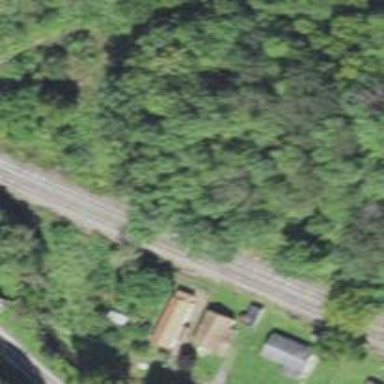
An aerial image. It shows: Railway spur service.